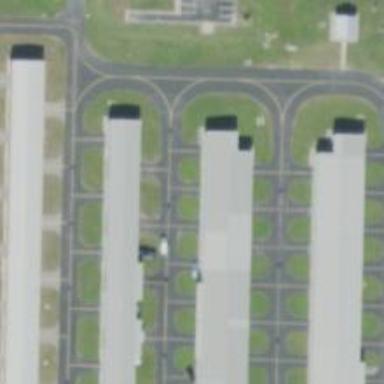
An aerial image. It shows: Image of taxiway at airport.